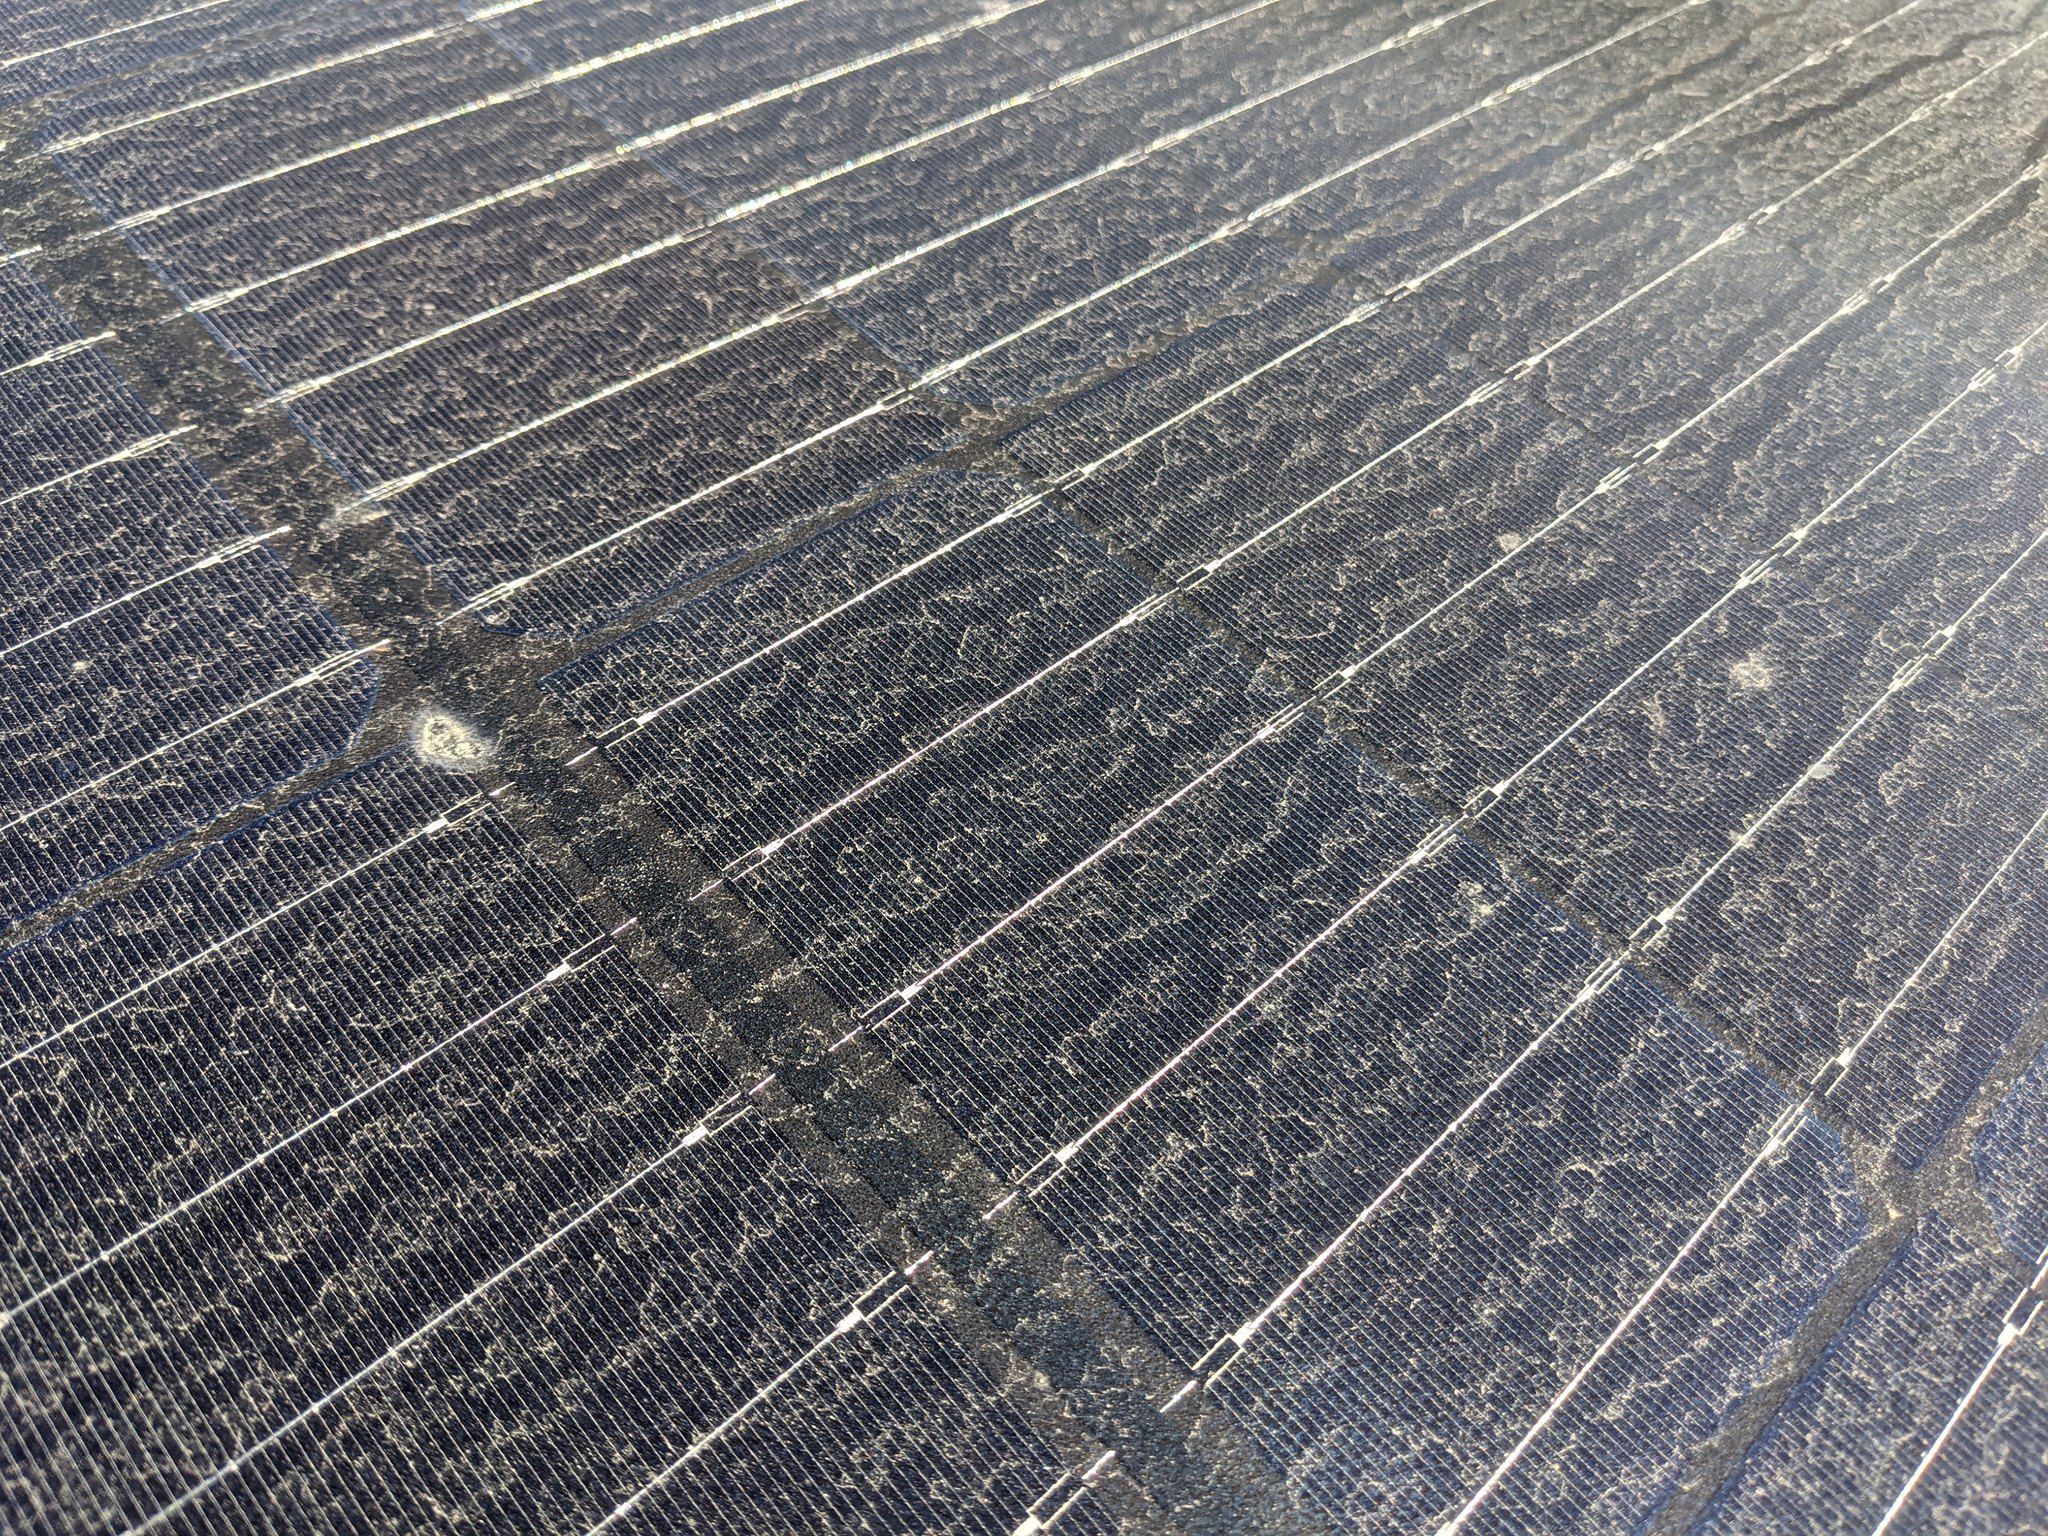
Label: Dusty